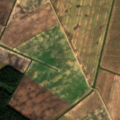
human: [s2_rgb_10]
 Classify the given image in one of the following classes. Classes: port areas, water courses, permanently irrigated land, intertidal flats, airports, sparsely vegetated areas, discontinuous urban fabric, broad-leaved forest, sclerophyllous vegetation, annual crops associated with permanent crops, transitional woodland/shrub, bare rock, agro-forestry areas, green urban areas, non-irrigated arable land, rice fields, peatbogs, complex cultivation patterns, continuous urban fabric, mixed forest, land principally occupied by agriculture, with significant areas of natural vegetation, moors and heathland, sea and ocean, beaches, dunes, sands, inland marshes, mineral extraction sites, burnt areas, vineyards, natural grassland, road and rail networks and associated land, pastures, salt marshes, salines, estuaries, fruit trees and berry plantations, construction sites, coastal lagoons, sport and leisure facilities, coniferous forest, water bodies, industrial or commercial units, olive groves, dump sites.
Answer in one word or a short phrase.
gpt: non-irrigated arable land, mixed forest